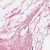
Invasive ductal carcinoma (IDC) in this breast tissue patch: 0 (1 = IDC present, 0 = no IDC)